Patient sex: M
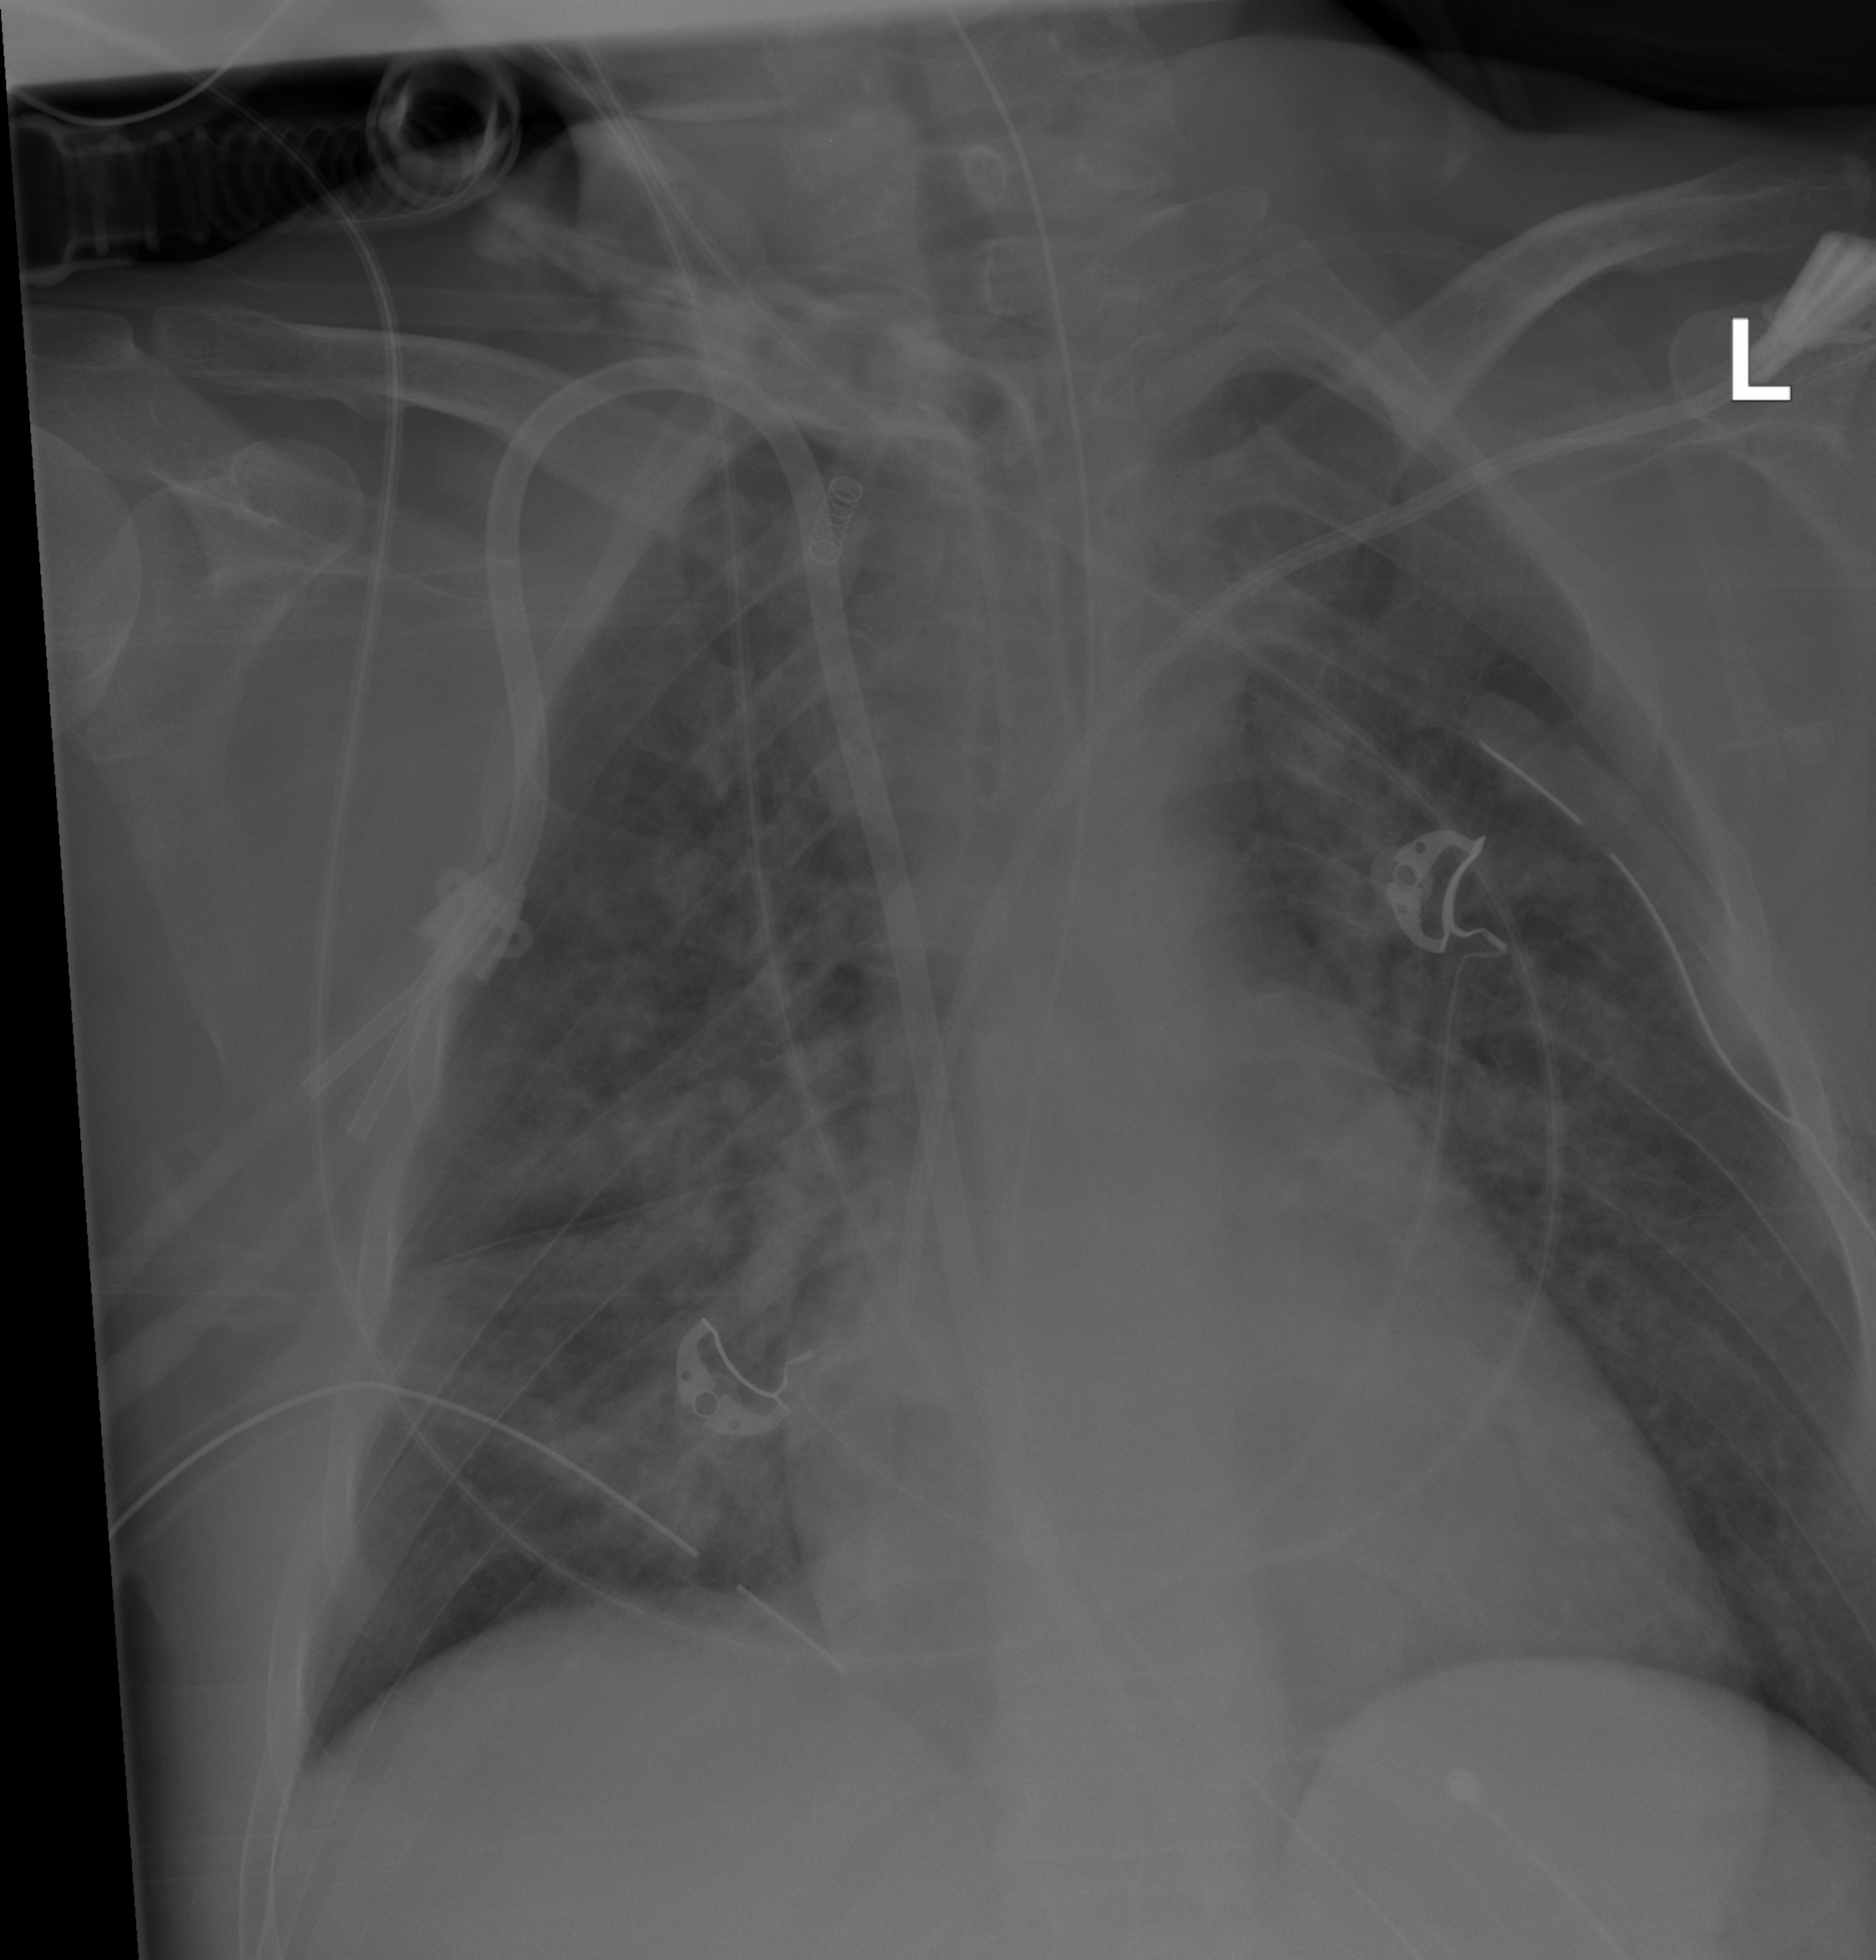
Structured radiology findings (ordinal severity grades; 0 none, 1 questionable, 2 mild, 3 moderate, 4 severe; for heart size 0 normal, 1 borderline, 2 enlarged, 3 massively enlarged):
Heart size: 0
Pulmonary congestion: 3
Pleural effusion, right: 0
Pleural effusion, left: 0
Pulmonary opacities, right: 2
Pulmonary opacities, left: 2
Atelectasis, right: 2
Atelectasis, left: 2